Question: is there any way to add a custom contextual action bar when text is selected like this:

I have had a look around like here: <URL>
But it really doesn't have much information an the EditText selection.
I am using a physical Android 4.0.3 device so all the API is available to me.
Anyone have any ideas?
---
Edit for anyone who wants to know how to do this I documented the code here
<URL>
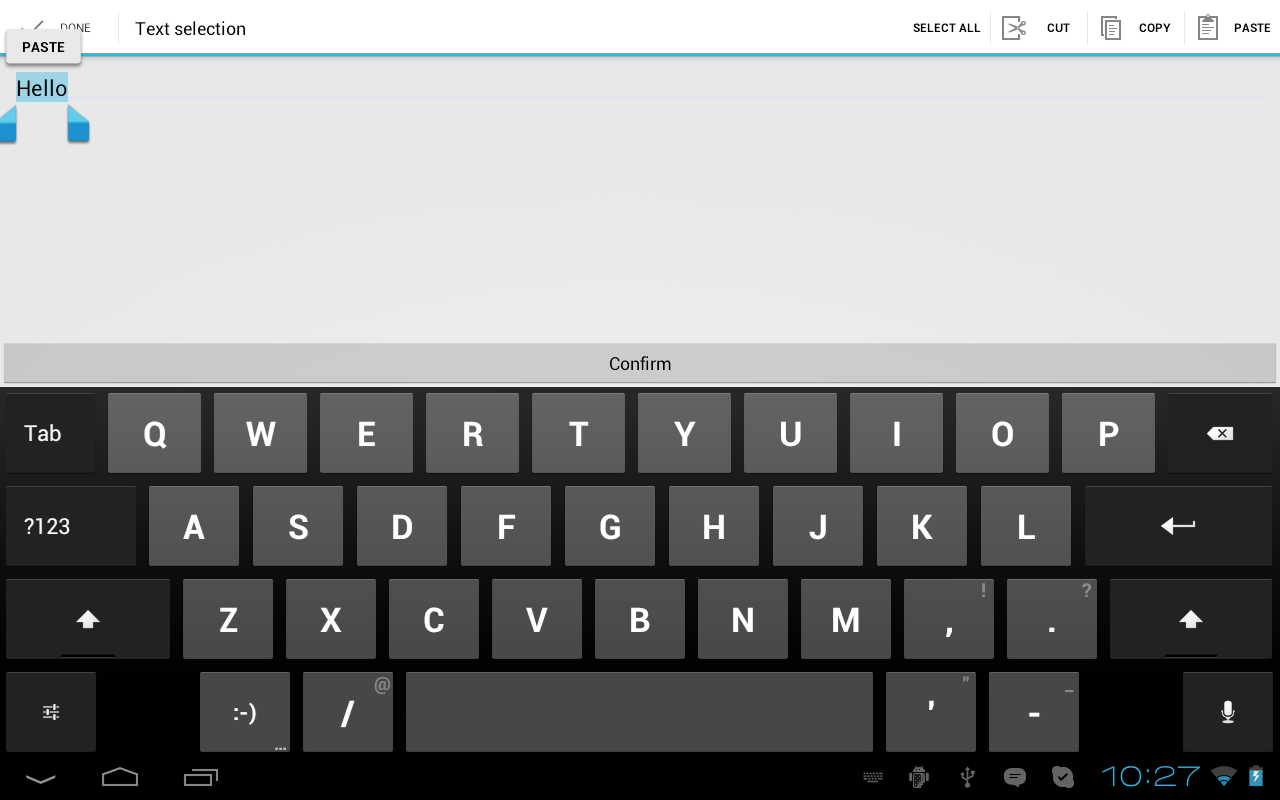
Answer: I have made my own version of this editing the code a bit to meet my needs, I do not believe that there is any actual way of doing this.